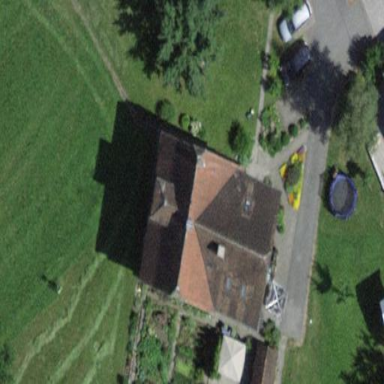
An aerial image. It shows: Residential building that serves as guest house.